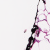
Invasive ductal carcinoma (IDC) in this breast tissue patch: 0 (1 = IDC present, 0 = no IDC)